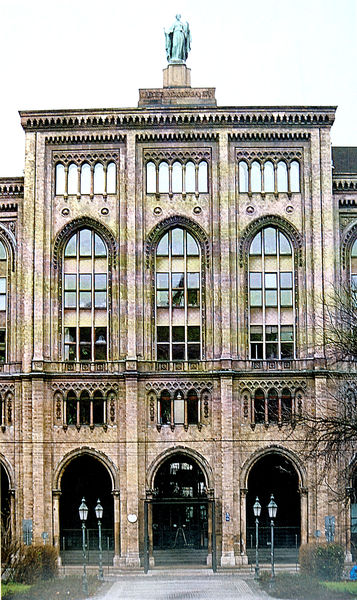
Titel: Mittelrisalit der Regierung von Oberbayern, München, Maximilianstraße 39 (Foto von 1996)
Künstler: Friedrich Bürklein
Standort: München
Institution: Regierung von Oberbayern in der Maximilianstraße
Schlagwörter: baum, himmel, schatten, weiß, bäume, grün, ocker, ausschnitt, braun, fenster, frau, glas, lampen, laterne, laternen, licht, lichter, mitte, schwarz, straße, säule, säulen, tür, türkis, dach, gebäude, haus, park, rasen, weg, beige, ornament, architektur, sockel, stein, niederlande, spiegelung, brüstung, busch, büsche, figur, drei, england, front, gotik, engel, skulptur, statue, balkon, farbig, bogen, fassade, man, pflaster, türen, stab, ziegel, farbe, hecke, backstein, rundbogen, treppe, treppen, detail, symmetrie, stufe, stufen, bronze, plastik, podest, tor, galerie, foto, fotografie, photographie, bögen, eingang, eingänge, zugang, messing, münchen, palast, stockwerk, balustrade, mauerwerk, scheiben, symmetrisch, scheibe, kupfer, stöcke, bahnhof, rathaus, arkaden, photo, fries, portal, tore, sims, gesims, pforte, risalit, archivolten, bündelpfeiler, farbfoto, glasfenster, gotisch, spitzbogen, zwerggalerie, portikus, romanik, straßenlaterne, beete, historismus, ballustrade, museum, glastür, gothik, stockwerke, erzengel, streben, verglast, geschoss, verglasung, aufriss, strassenlaternen, gesimse, repräsentativ, ziegelstein, neo, völker, neorenaissance, backsteinhaus, neogotik, neugotik, neoromanik, universität, backsteingebäude, bogengalerie, farbglas, neogothik, risakit, setbacks, strassenbeleuchtung, teer, verkehrsschild, verkehrsschilder, zwergalerie, zwischengeschoss, patina, fotot, großbritannien, blenheim palace, runndbogen, tribelonenfenster, völkerkundemuseumm